Question: What store is it?
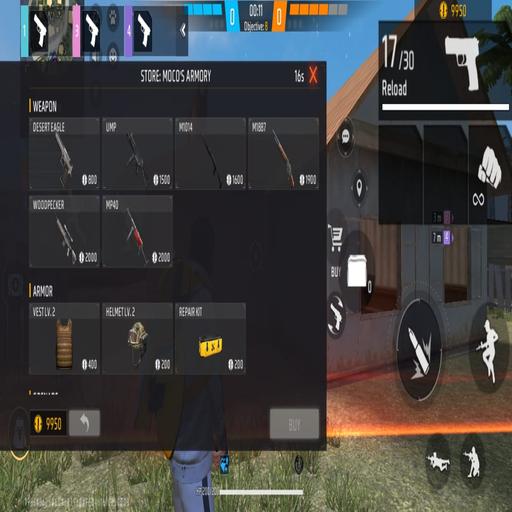
Answer: Mocos Armory